【题型】解答题　【知识点】解析几何　【难度】medium
已知双曲线 \( C: \dfrac{x^2}{a^2} - \dfrac{y^2}{b^2} = 1 \ (a > 0, b > 0) \) 的虚轴长为 4，渐近线方程为 \( y = \pm 2x \)。

(1) 求双曲线 \( C \) 的标准方程；

(2) 设 \( A(2,0) \)，\( P \) 是双曲线上的动点，求 \( |PA| \) 的最小值；

(3) 过双曲线右焦点 \( F \) 的直线 \( l \) 与双曲线 \( C \) 的左、右两支分别交于点 \( A \)、\( B \)，点 \( M \) 是线段 \( AB \) 的中点，过点 \( F \) 且与 \( l \) 垂直的直线 \( l' \) 交直线 \( OM \) 于点 \( P \)，点 \( Q \) 满足 \( \overrightarrow{PQ} = \overrightarrow{PA} + \overrightarrow{PB} \)，求四边形 \( PAQB \) 面积的最小值。

【解答】
【详解】
(1) 由题意可知 \( b = 2 \)，又渐近线方程为 \( y = \pm \dfrac{b}{a}x = \pm 2x \)，所以 \( a = 1 \)，
易知双曲线的标准方程为 \( x^2 - \dfrac{y^2}{4} = 1 \)。

---

(2) 设 \( P(x,y) \)，
\[
|PA| = \sqrt{(x-2)^2 + y^2} = \sqrt{(x-2)^2 - 4 + 4x^2} = \sqrt{5x^2 - 4x},
\]
因为 \( x \leq -1 \) 或 \( x \geq 1 \)，对称轴为 \( x = -\dfrac{-4}{2 \cdot 5} = \dfrac{2}{5} \)，所以当 \( x = 1 \) 时取得最小值 \( 1 \)。

---

(3) 设 \( A(x_1,y_1) \)，\( B(x_2,y_2) \)，\( M(x_0,y_0) \)，\( AB: x = my + \sqrt{5} \)，联立方程
\[
\begin{cases}
x = my + \sqrt{5}, \\
4x^2 - y^2 = 4
\end{cases}
\]
得
\[
(4m^2 - 1)y^2 + 8\sqrt{5}my + 16 = 0,
\]
\[
\Delta = 320m^2 - 64(4m^2 - 1) = 64(m^2 + 1),
\]
且
\[
y_0 = \dfrac{y_1 + y_2}{2} = -\dfrac{4\sqrt{5}m}{4m^2 - 1}, \quad x_0 = my_0 + \sqrt{5} = -\dfrac{\sqrt{5}}{4m^2 - 1}.
\]

由 \( O \)，\( M \)，\( P \) 三点共线得 \( \dfrac{y_0}{x_0} = \dfrac{y_p}{x_p} = 4m \) ①，
由 \( PF \perp AB \) 得 \( k_{PF} \cdot k_{AB} = -1 \)，即 \( \dfrac{y_p - 0}{x_p - \sqrt{5}} \cdot \dfrac{1}{m} = -1 \) ②，
由①②解得 \( P\left( \dfrac{1}{\sqrt{5}}, -\dfrac{4m}{\sqrt{5}} \right) \)。

由 \( \overrightarrow{PQ} = \overrightarrow{PA} + \overrightarrow{PB} \) 可知，四边形 \( PAQB \) 是平行四边形，
所以
\[
S_{PAQB} = 2S_{\triangle PAB} = d_{P-l} \cdot |AB|,
\]
\[
d_{P-l} = \dfrac{\left| \dfrac{1}{\sqrt{5}} - \sqrt{5} \right|}{\sqrt{1 + m^2}} = \dfrac{4}{\sqrt{5}\sqrt{1 + m^2}},
\]
\[
|PQ| = \sqrt{1 + m^2} \cdot |y_1 - y_2| = \sqrt{1 + m^2} \cdot \dfrac{8\sqrt{m^2 + 1}}{|4m^2 - 1|} = \dfrac{8(m^2 + 1)}{|4m^2 - 1|},
\]
所以
\[
S_{PAQB} = \dfrac{4}{\sqrt{5}\sqrt{1 + m^2}} \cdot \dfrac{8(m^2 + 1)}{|4m^2 - 1|} = \dfrac{32}{\sqrt{5}} \cdot \dfrac{(m^2 + 1)^{\frac{3}{2}}}{|4m^2 - 1|} = \dfrac{32}{\sqrt{5}} \sqrt{\dfrac{(m^2 + 1)^3}{(4m^2 - 1)^2}}.
\]

令 \( t = 4m^2 - 1 \)，\( m^2 = \dfrac{t + 1}{4} \)，则
\[
S_{PAQB} = \dfrac{4}{\sqrt{5}} \sqrt{\dfrac{(t + 5)^3}{t^2}},
\]
令 \( f(t) = \dfrac{(t + 5)^3}{t^2} \)，
则
\[
f'(t) = \dfrac{3(t + 5)^2 \cdot t^2 - 2t \cdot (t + 5)^3}{t^4} = \dfrac{(t + 5)^2(t - 10)}{t^3},
\]
所以 \( f(t) \) 在 \( (0,10) \) 上单调递减，\( (10,+\infty) \) 上单调递增，所以 \( f(t)_{\min} = f(10) = \dfrac{135}{4} \)，
所以
\[
(S_{PAQB})_{\min} = \dfrac{4}{\sqrt{5}} \times \dfrac{3\sqrt{15}}{2} = 6\sqrt{3},
\]
当且仅当 \( t = 10 \)，即 \( m = \pm \dfrac{\sqrt{11}}{2} \) 时取等号。

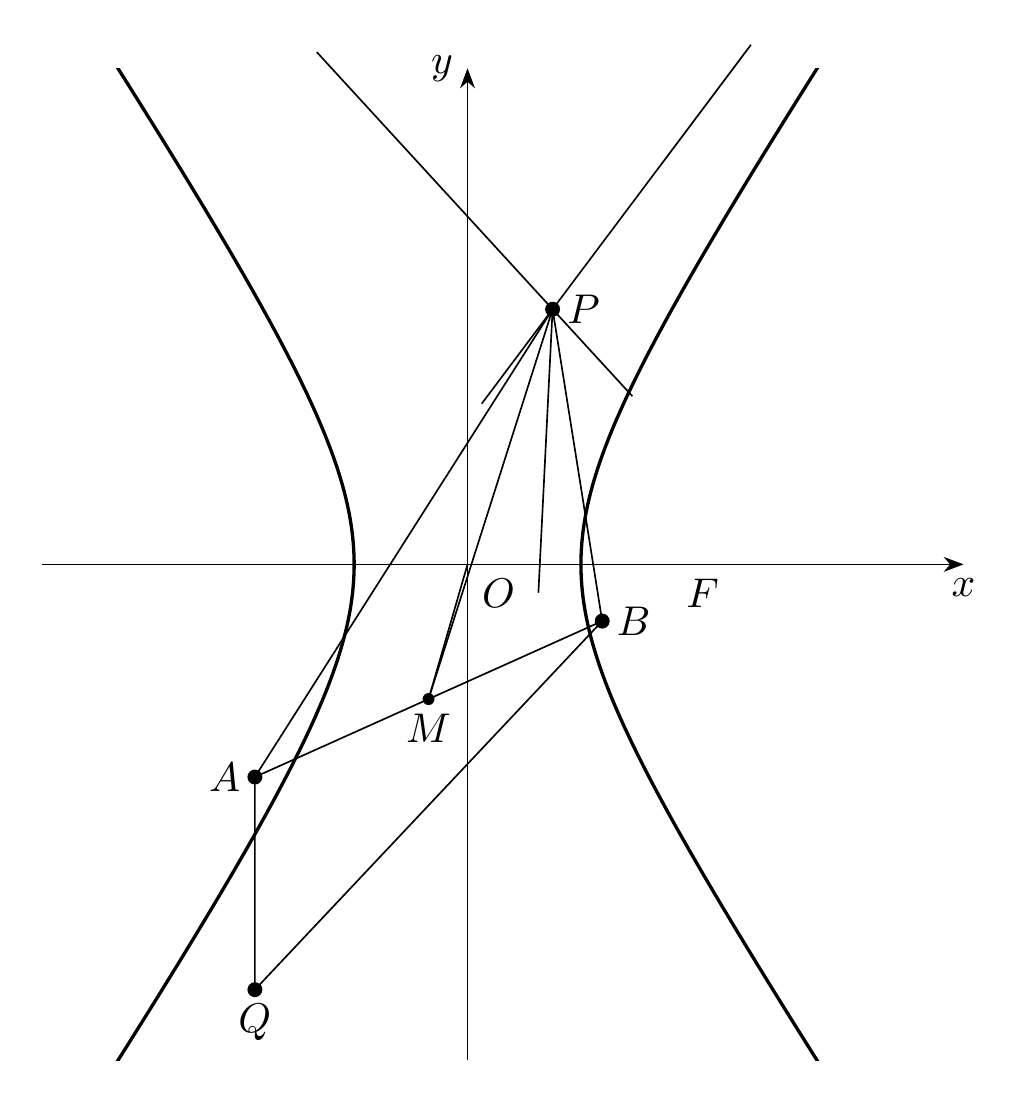